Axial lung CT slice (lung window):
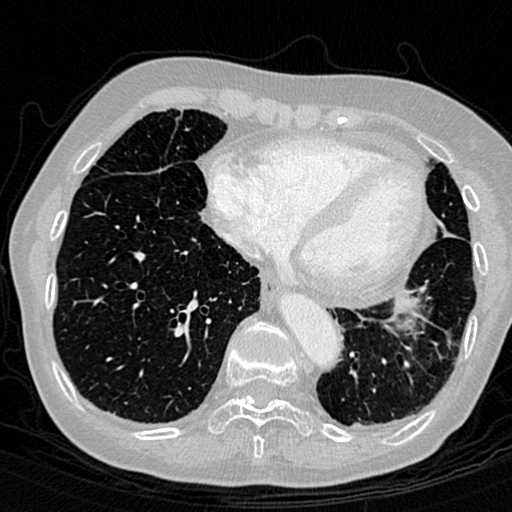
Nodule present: no